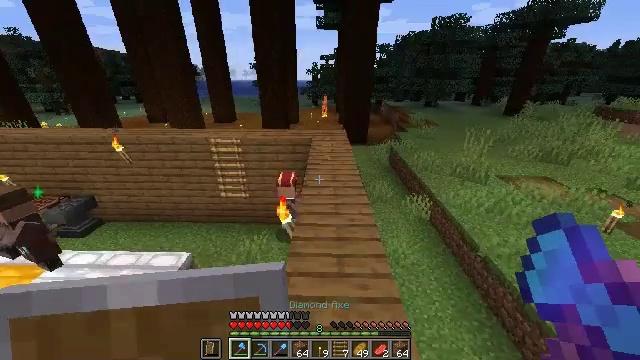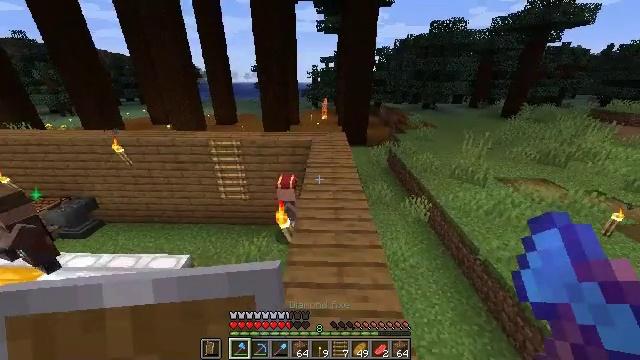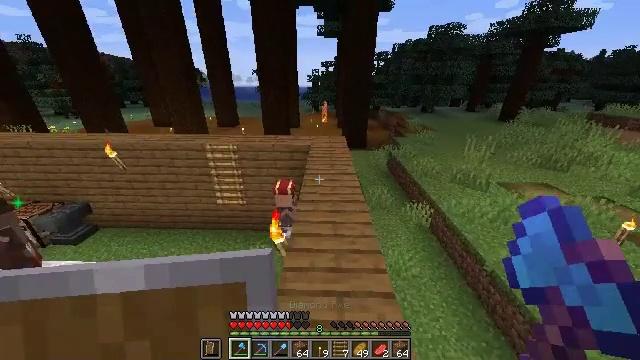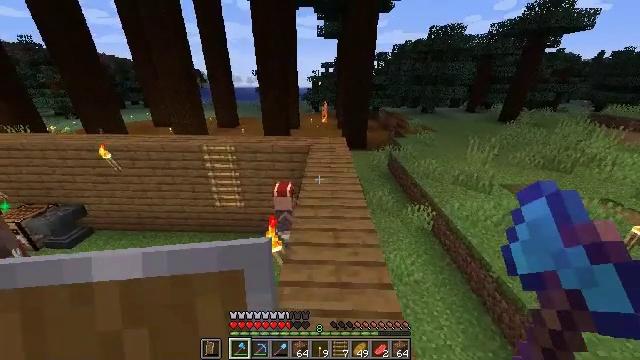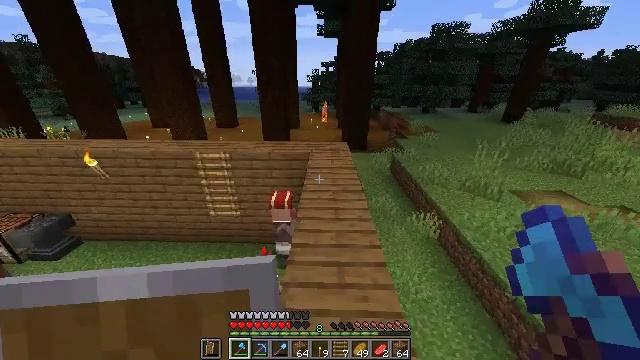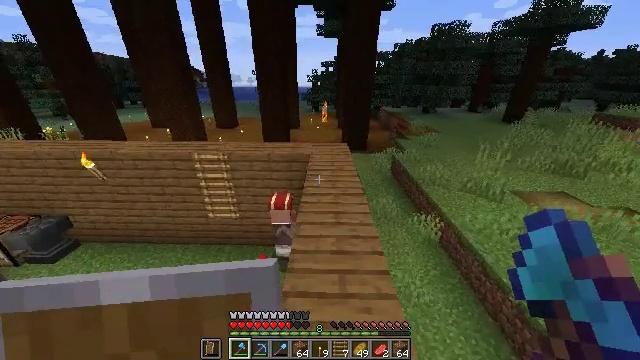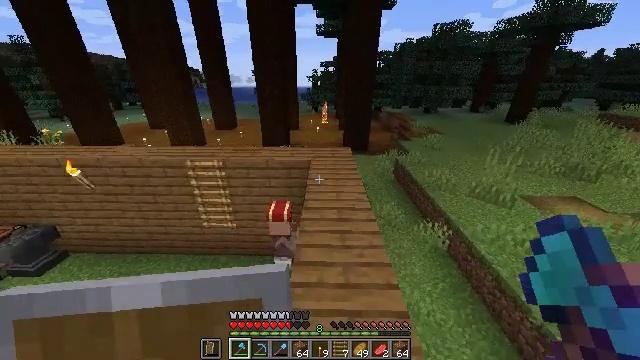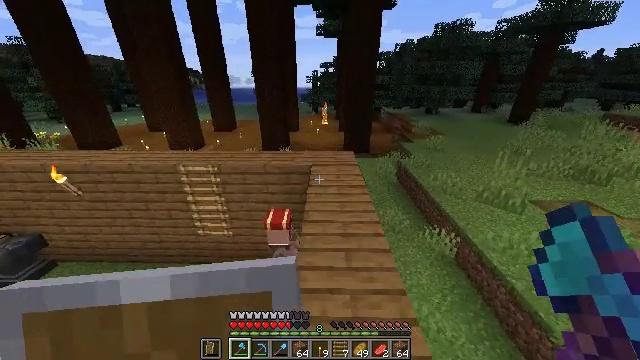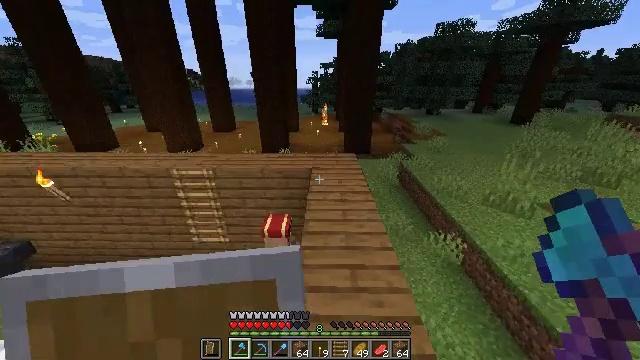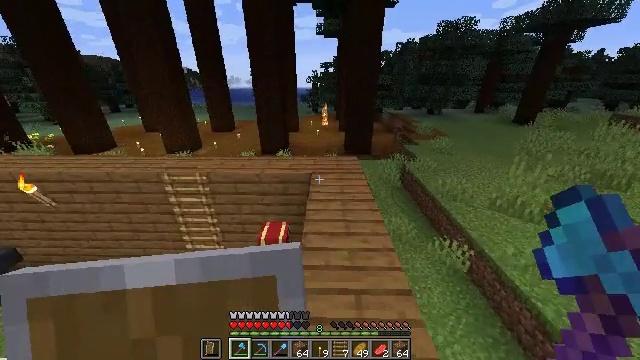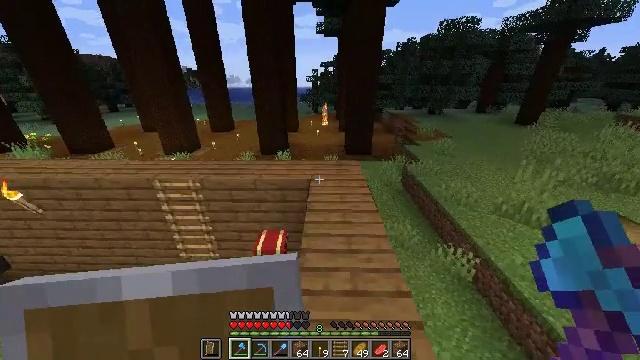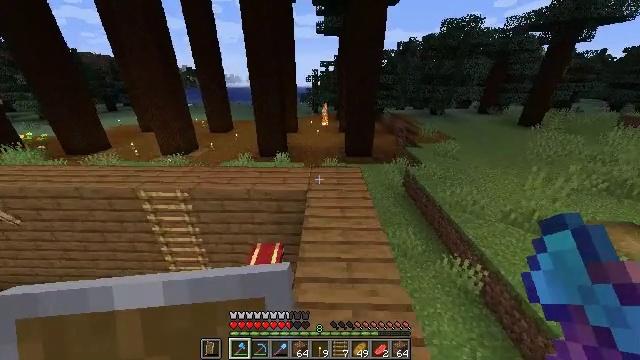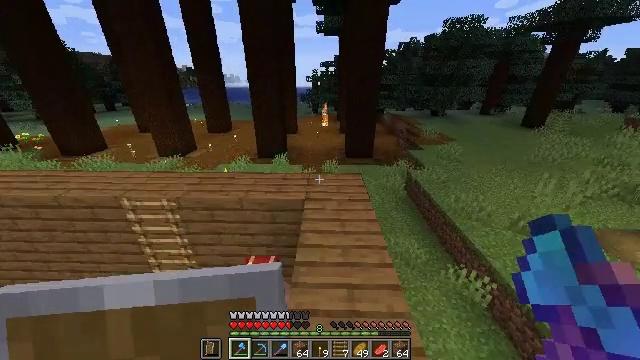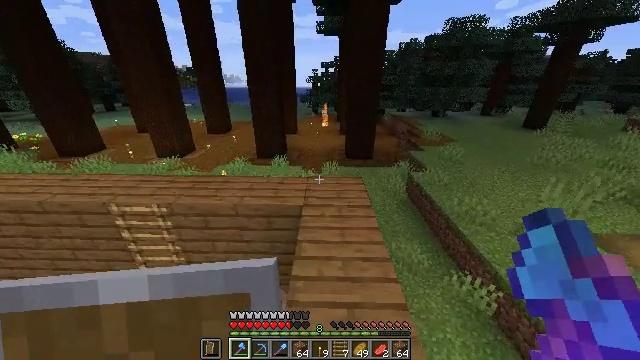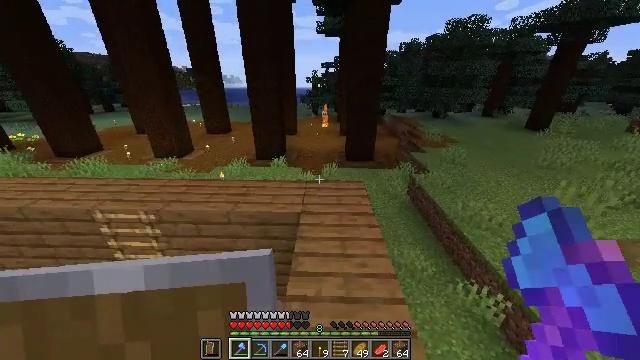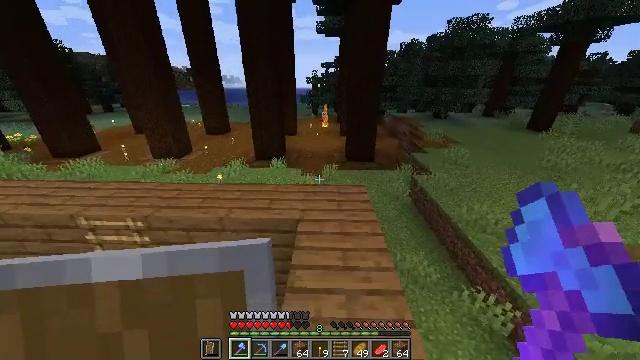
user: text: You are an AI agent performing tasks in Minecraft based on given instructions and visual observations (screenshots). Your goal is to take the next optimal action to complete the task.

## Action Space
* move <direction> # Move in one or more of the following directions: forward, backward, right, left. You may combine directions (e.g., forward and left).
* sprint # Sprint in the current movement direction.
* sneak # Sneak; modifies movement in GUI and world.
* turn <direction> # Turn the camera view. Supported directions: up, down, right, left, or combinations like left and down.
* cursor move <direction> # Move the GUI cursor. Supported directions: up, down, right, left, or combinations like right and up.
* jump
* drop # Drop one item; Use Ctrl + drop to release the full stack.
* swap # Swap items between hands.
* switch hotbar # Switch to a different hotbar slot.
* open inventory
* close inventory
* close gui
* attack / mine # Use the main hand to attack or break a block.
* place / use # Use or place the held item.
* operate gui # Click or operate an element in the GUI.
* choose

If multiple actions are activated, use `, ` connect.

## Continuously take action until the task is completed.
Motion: motion action
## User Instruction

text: Kill a skeleton.
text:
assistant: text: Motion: move forward, sprint
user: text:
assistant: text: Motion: move forward, sprint
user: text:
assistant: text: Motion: move forward, sprint
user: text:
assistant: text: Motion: move forward, sprint
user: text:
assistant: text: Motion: move forward, sprint
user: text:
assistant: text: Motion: move forward, sprint
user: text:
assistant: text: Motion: move forward, sprint
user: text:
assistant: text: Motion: move forward, sprint
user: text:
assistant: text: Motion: move forward, sprint
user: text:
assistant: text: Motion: move forward, sprint
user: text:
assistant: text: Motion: move forward
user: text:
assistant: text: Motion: move forward
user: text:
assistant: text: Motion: move forward, sprint
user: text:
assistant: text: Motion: move forward, sprint
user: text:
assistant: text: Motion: move forward, sprint
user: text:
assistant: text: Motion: move forward, sprint
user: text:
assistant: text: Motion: move forward, sprint
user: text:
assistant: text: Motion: move forward, sprint, turn left
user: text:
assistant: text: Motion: move forward, sprint, turn left
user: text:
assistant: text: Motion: move forward, sprint, turn left
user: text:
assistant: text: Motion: move forward, sprint, turn left
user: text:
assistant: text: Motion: move forward, sprint
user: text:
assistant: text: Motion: move forward, sprint, turn right
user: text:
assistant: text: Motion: move forward, sprint, turn right
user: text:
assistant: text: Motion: move forward, sprint, turn right
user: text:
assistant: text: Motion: move forward, sprint, turn right
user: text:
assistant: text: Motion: move forward, sprint, jump
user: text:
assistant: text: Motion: move forward, sprint, jump
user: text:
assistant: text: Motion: move forward, sprint, jump
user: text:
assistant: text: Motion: move forward, sprint, jump